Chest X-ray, PA view. Patient: 42 years old, sex M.
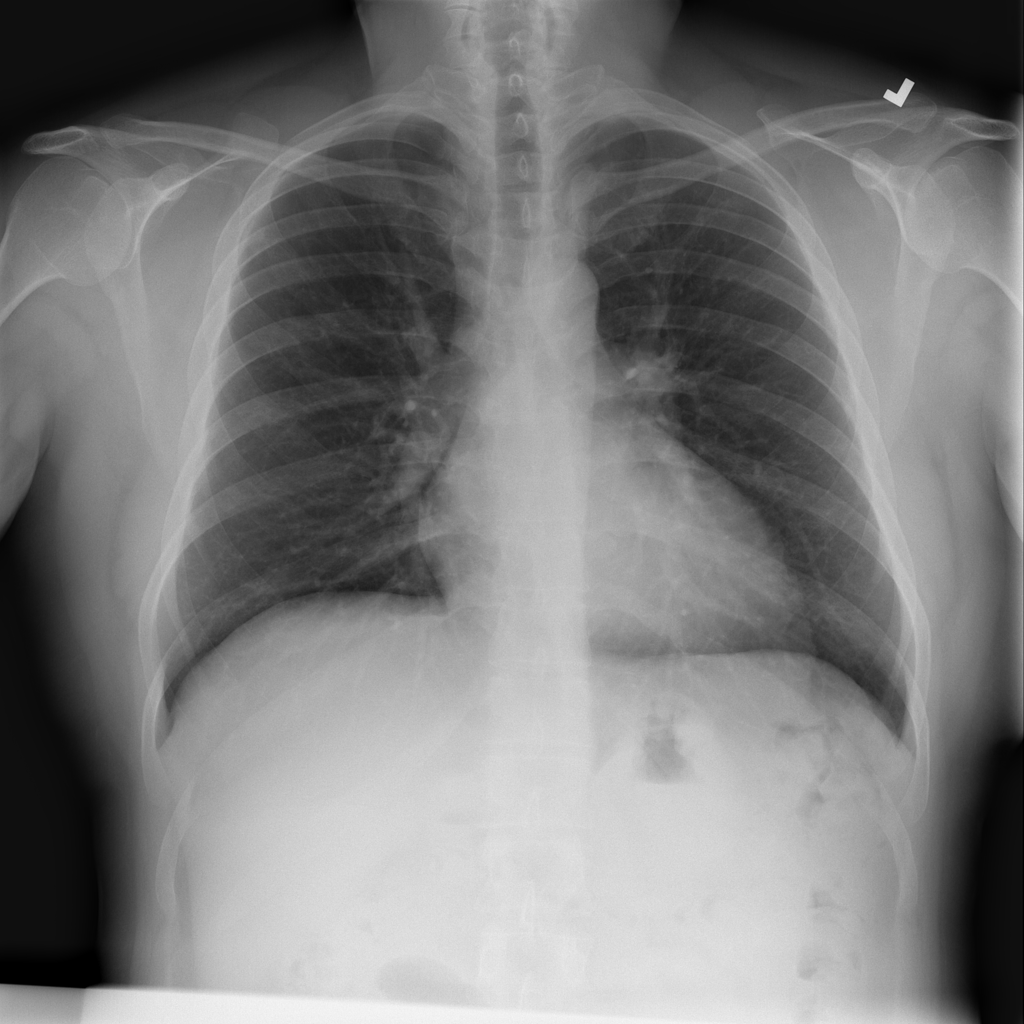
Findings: No Finding